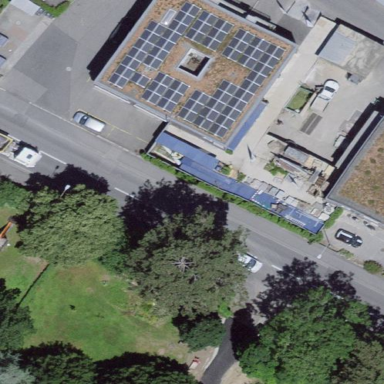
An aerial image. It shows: Commercial building.